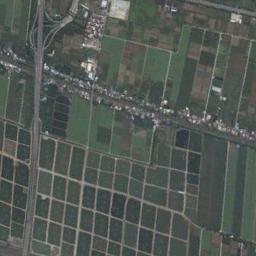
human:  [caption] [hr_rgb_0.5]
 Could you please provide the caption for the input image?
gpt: There are some deep green and light green rectangular farmland .

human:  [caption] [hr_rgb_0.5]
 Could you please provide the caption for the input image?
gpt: Lots of rectangular farmlands of different colors and sizes surround some houses and some roads and  a river go through the farmlands .

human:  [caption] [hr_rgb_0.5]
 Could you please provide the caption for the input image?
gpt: Many dense, neatly arranged dark green, light green and tan mixed rectangular farmlands of different sizes .

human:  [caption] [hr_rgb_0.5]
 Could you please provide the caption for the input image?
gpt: There are rectangular farmlands of varying sizes .

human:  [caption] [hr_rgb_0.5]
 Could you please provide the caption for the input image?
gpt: There are many green rectangular farmlands of the same size and many buildings .